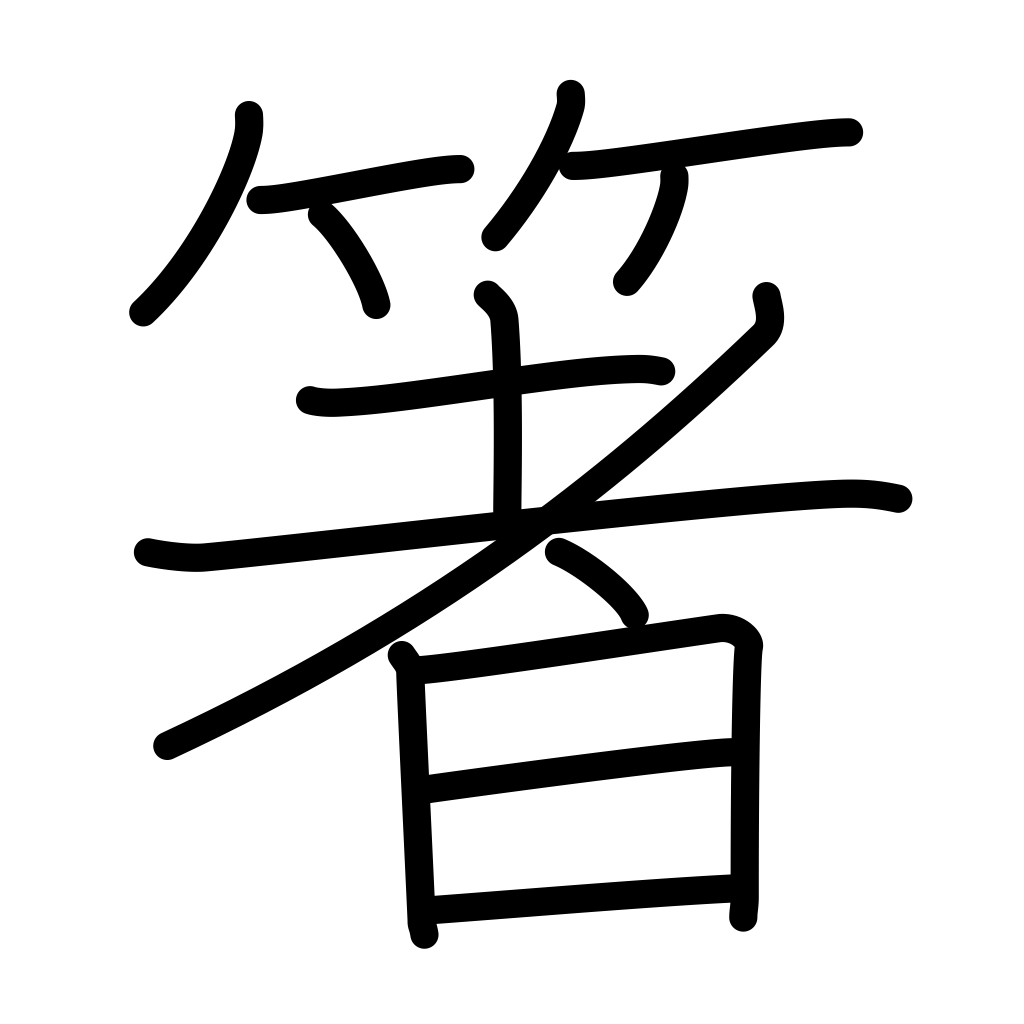
Meaning: chopsticks